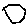
Label: hexagon